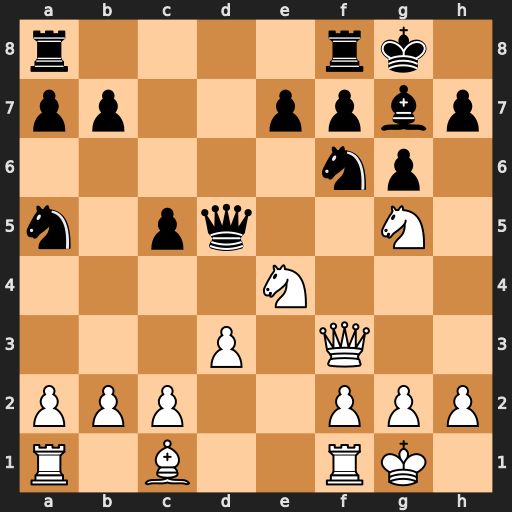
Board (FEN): r4rk1/pp2ppbp/5np1/n1pq2N1/4N3/3P1Q2/PPP2PPP/R1B2RK1
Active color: w
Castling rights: -
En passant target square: -
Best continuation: Nxf6+ exf6 Qxd5